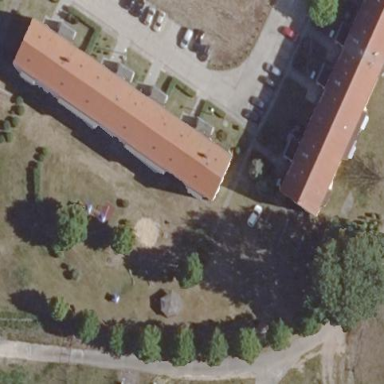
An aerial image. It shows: View of apartment building.